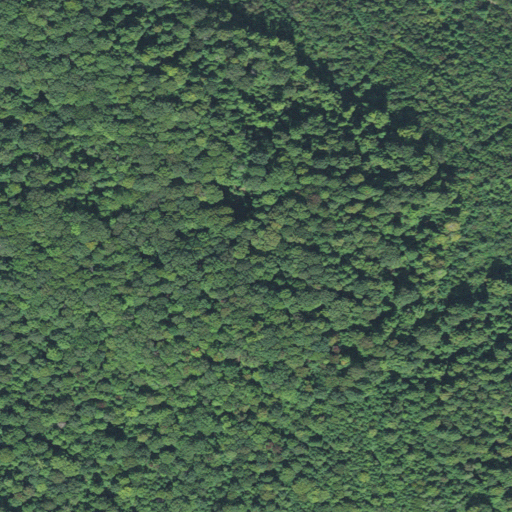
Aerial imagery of ridge(s) in West Virginia named Jims Ridge containing deciduous forest, mixed forest, evergreen forest, and shrub